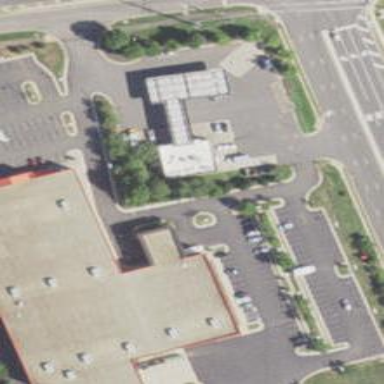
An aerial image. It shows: Convenience shop.